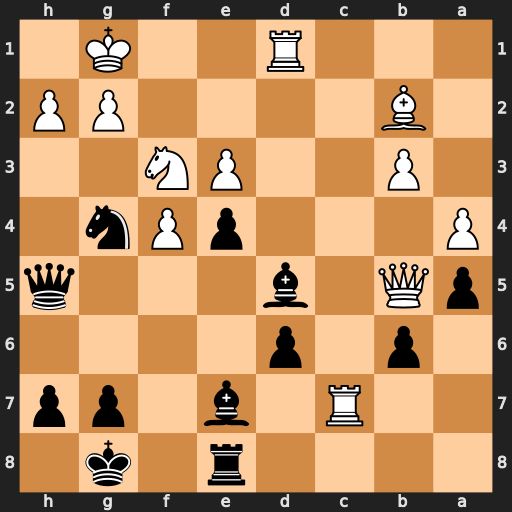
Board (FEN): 4r1k1/2R1b1pp/1p1p4/pQ1b3q/P3pPn1/1P2PN2/1B4PP/3R2K1
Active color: b
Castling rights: -
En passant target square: -
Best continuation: exf3 Qxd5+ Qxd5 Rxd5 f2+ Kf1 Nxe3+